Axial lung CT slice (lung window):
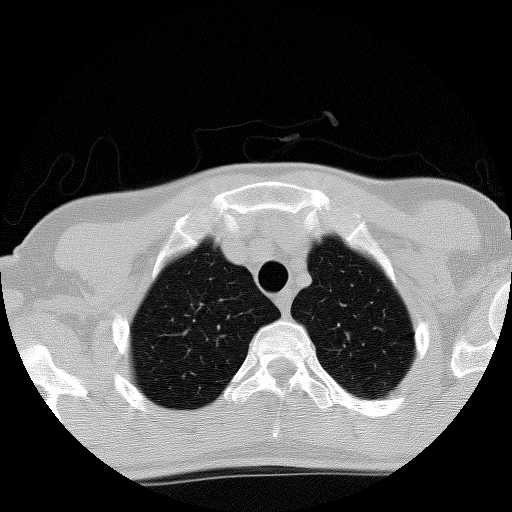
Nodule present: no